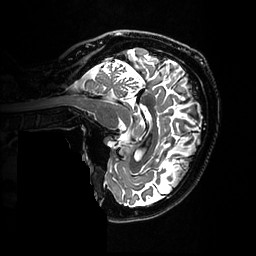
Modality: T2w
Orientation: sagittal
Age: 49
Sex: female
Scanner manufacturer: ge
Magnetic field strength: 3 T
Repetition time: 3.202 s
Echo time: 0.06602 s